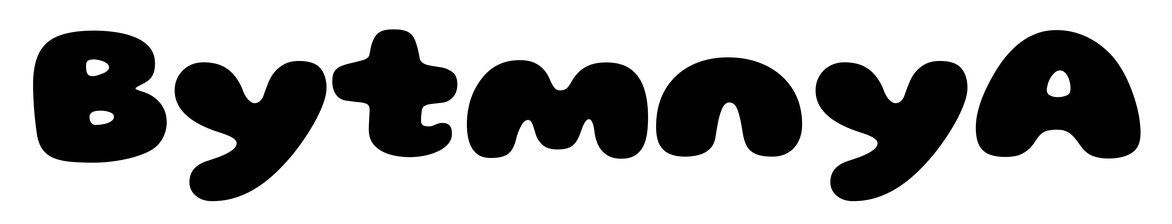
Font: Gluten_Black